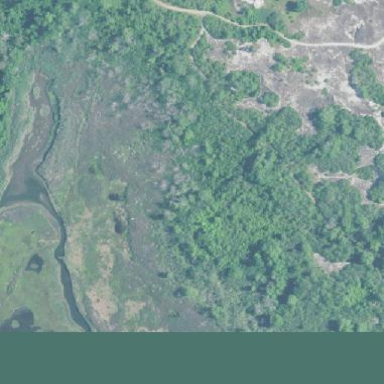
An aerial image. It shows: Mixed leaf woodland.